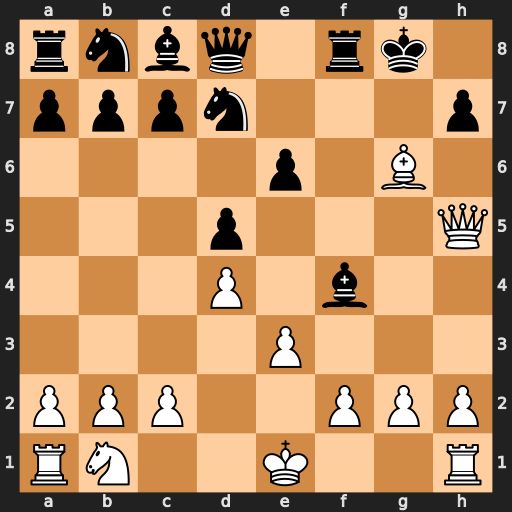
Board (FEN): rnbq1rk1/pppn3p/4p1B1/3p3Q/3P1b2/4P3/PPP2PPP/RN2K2R
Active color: w
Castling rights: KQ
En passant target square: -
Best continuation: Qxh7#